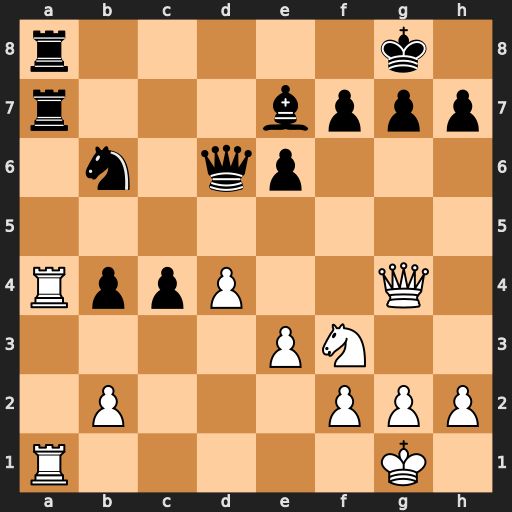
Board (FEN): r5k1/r3bppp/1n1qp3/8/RppP2Q1/4PN2/1P3PPP/R5K1
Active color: w
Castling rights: -
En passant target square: -
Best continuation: Rxa7 Rxa7 Rxa7